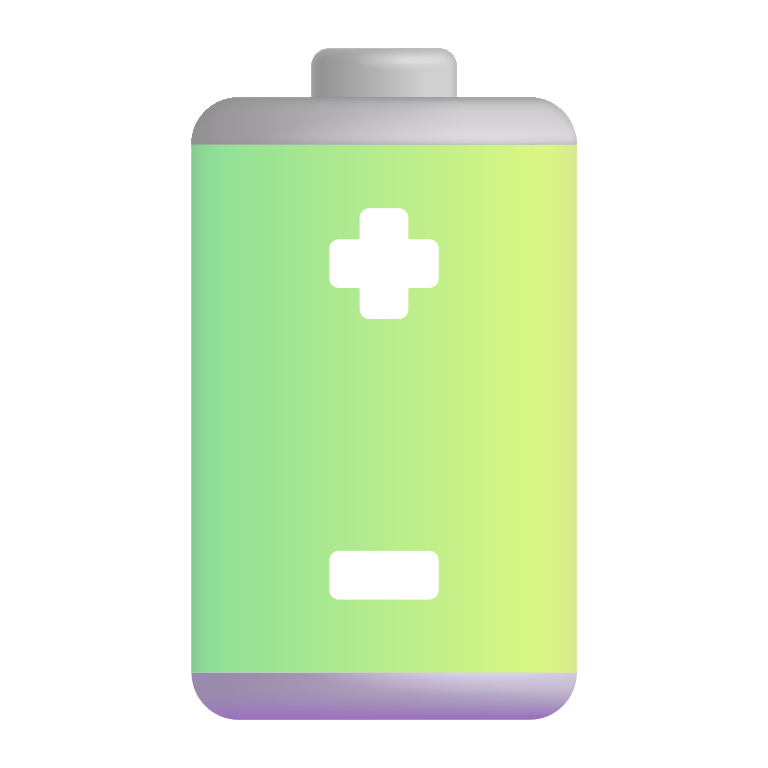
battery color